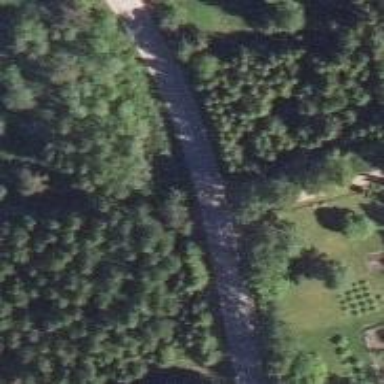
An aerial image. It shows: Asphalt road classified as tertiary.